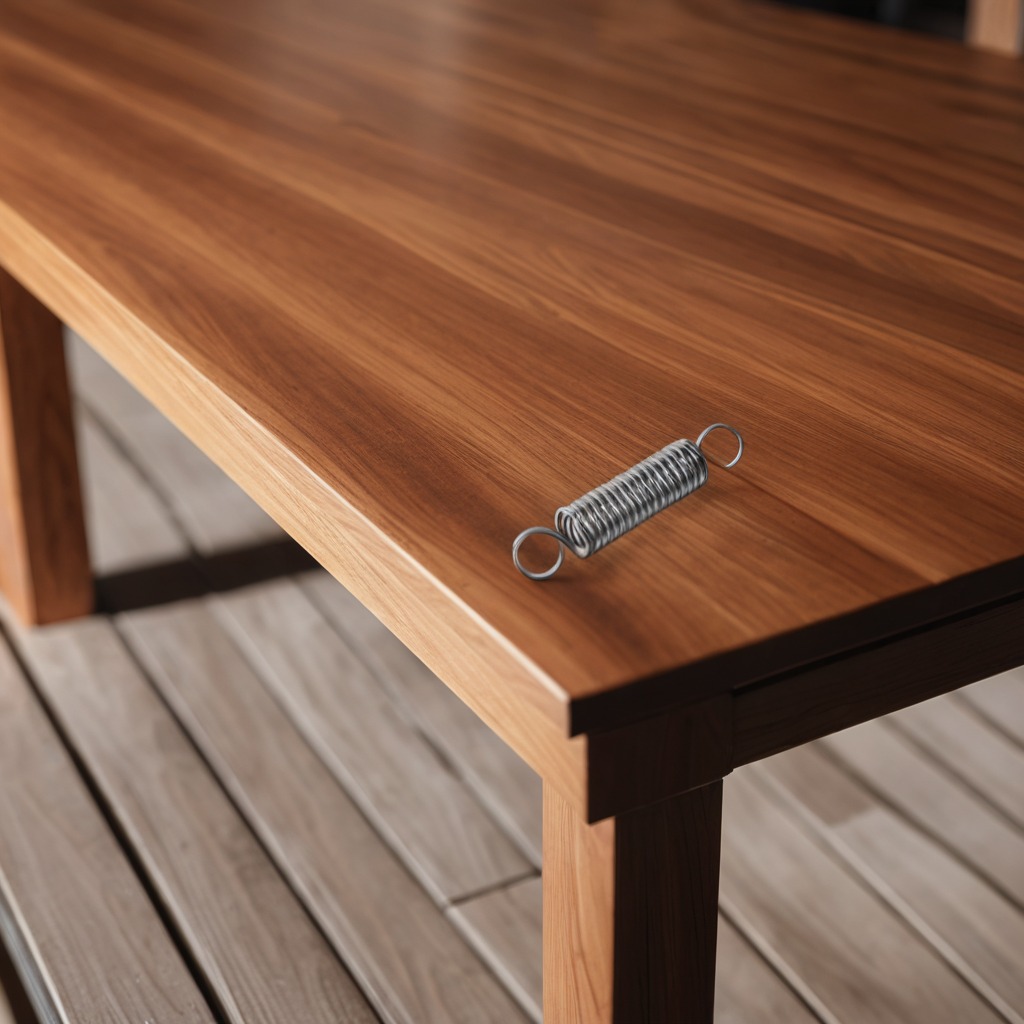
A coiled metal spring is lying on the wooden table.